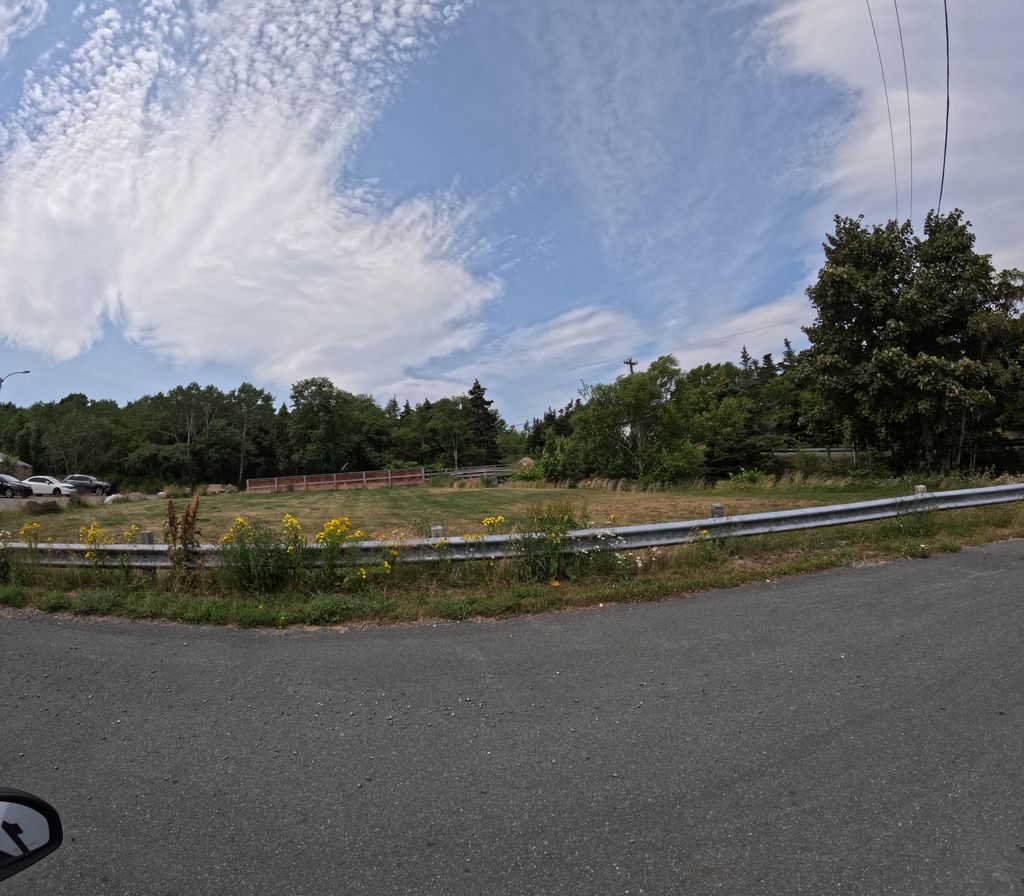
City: st_johns